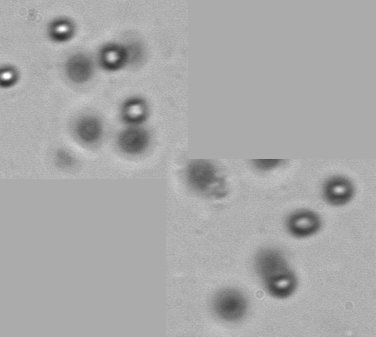
Label: Phaeocystis